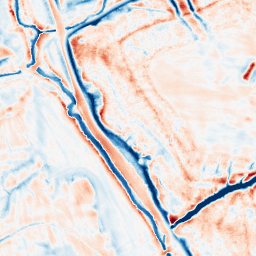
Category: edge_preserving
Decomposition family: bilateral
Decomposition parameters: d: 21
sigma_color: 25
sigma_space: 25
Upsampling method: edge_directed
Upsampling parameters: scale: 2
Upsampling scale: 2